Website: ulta-beauty
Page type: customer-info-address
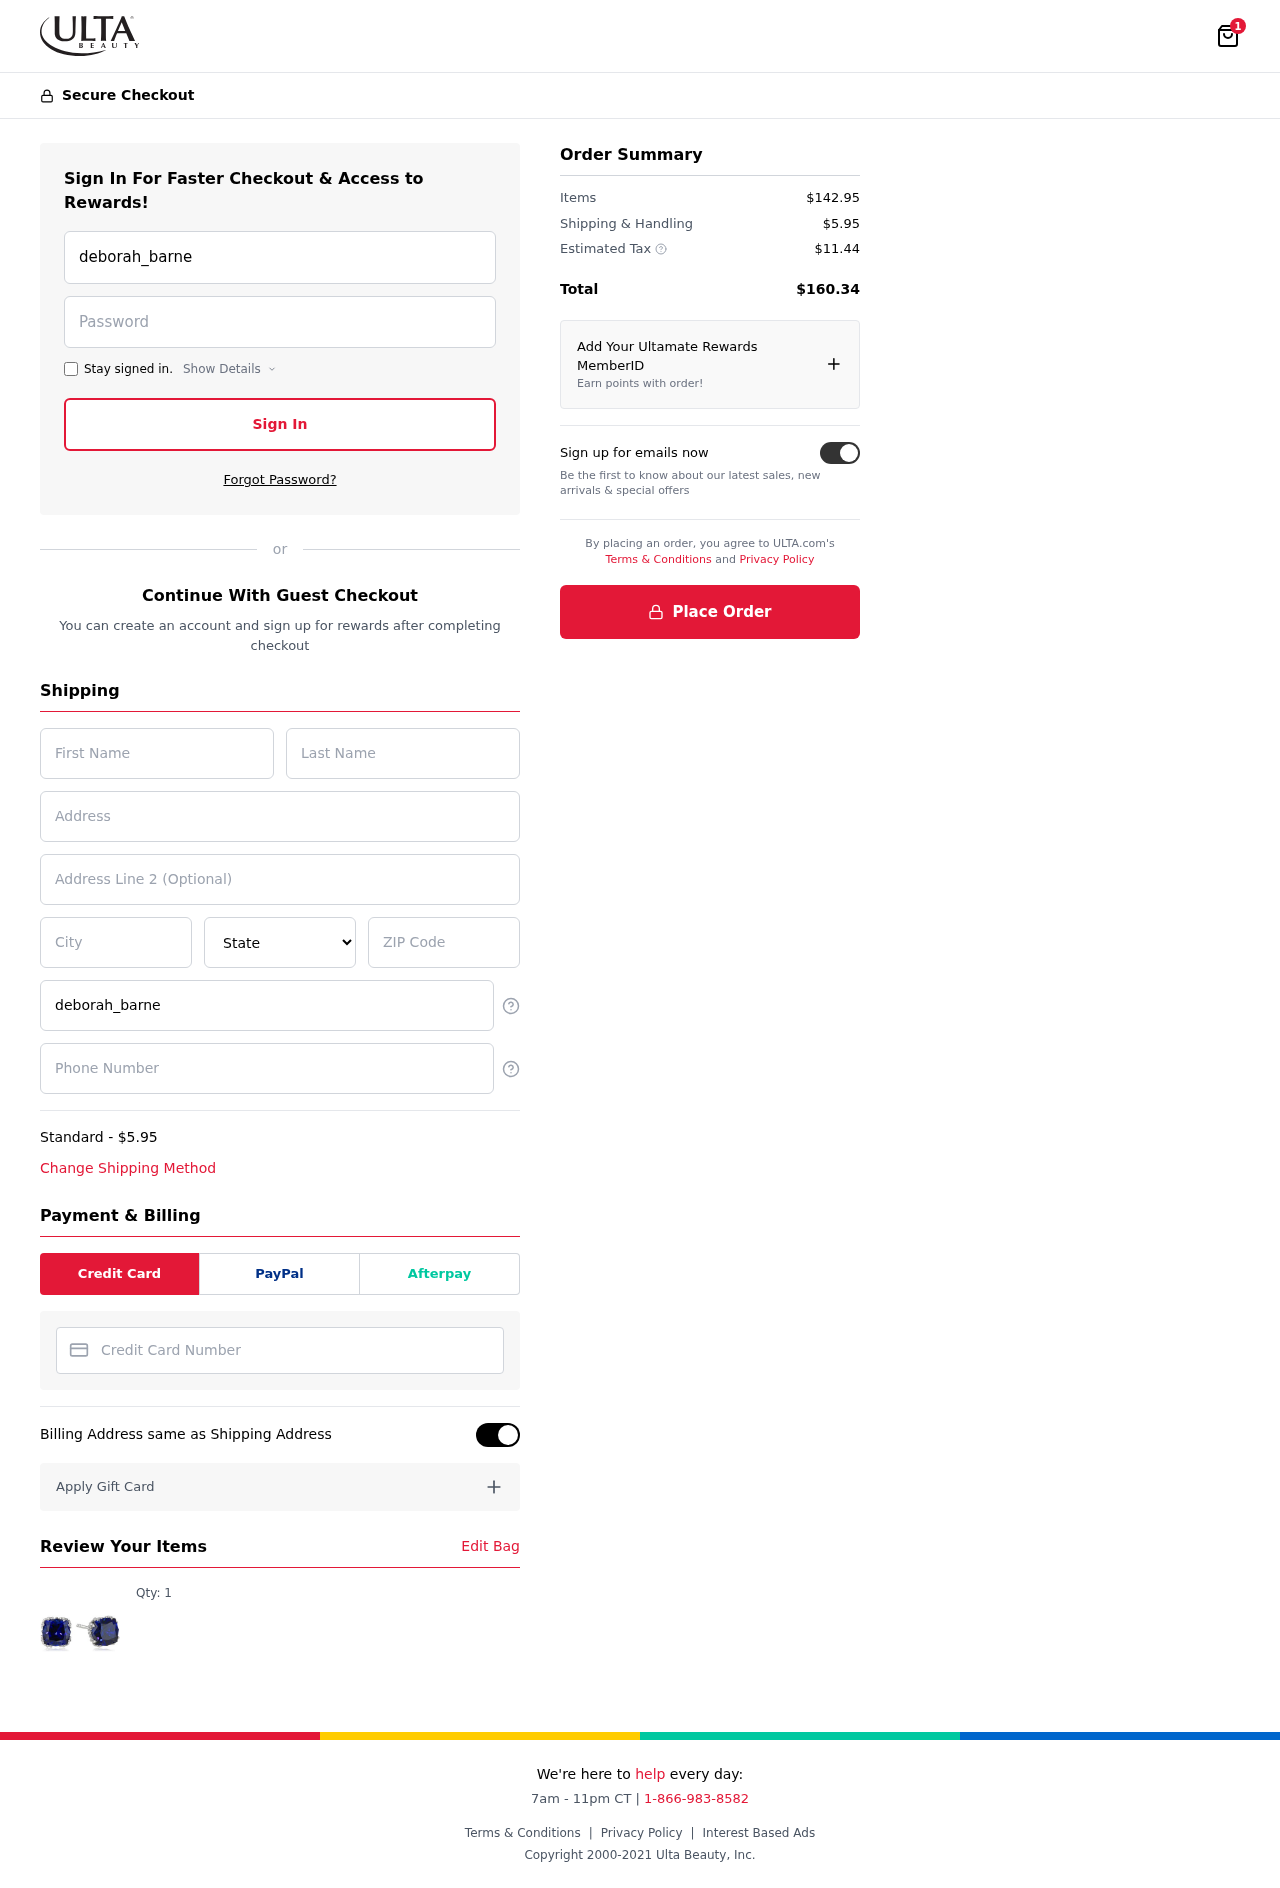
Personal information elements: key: PII_CARD_NUMBER
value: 2252 4529 0184 4831
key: PII_CITY
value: North Michelleside
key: PII_EMAIL
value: deborah_barnes@gmail.com
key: PII_FIRSTNAME
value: Deborah
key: PII_LASTNAME
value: Barnes
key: PII_PHONE
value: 4869172914
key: PII_POSTCODE
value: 29620
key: PII_STATE
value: Utah
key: PII_STREET
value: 044 Smith Burgs Suite 167
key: PII_STREET2
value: Apt. 234
Product elements: key: PRODUCT1_QUANTITY
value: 1
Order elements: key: ORDER_NUM_ITEMS
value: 1
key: ORDER_SHIPPING_COST
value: $5.95
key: ORDER_ITEMS_TOTAL
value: $142.95
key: ORDER_SHIPPING_COST2
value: $5.95
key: ORDER_TAX
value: $11.44
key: ORDER_TOTAL
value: $160.34